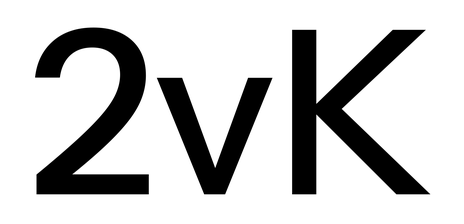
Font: InstrumentSans_Medium